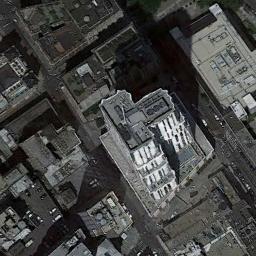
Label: commercial_area